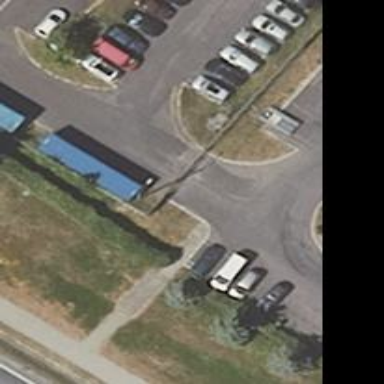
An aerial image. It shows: Parking aisle designated as service road.